Question: I've created the following fiddle with a sample table where I need to add specific style to each table header.
<URL>
The following pic shows a sample of the style I need to add. How can I achieve this styling using only the 'th' tag?
sample style

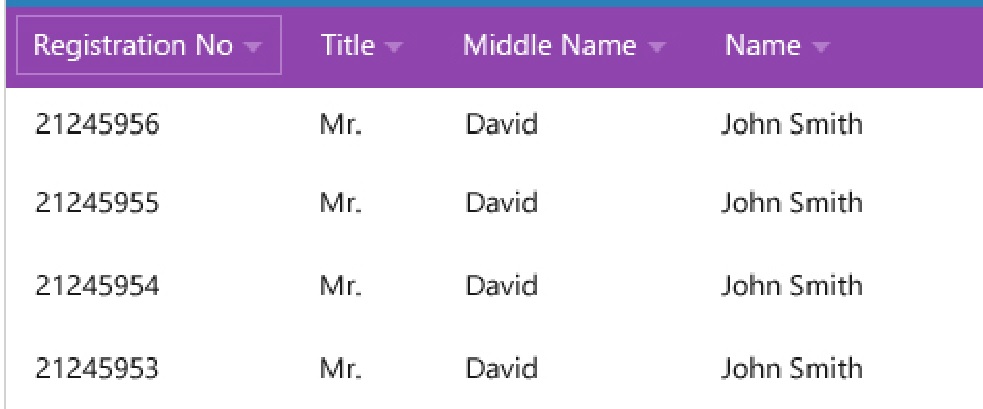
Answer: To make arrows use ':after' filter with css3 triangles.
To make frame inside th use outline.
<URL>.
Briefly:
'''
/* Makes triangle */
.table-header th:after {
content: " ";
/* just adjusting position */
margin-left: 5px;
margin-right: 3px;
margin-bottom: 4px;
display: inline-block;
/* reference to http://css-tricks.com/snippets/css/css-triangle/ on how to make triangles */
/* triangle */
width: 0;
height: 0;
border-left: 4px solid transparent;
border-right: 4px solid transparent;
border-top: 4px solid #ccc;
/* /triangle */
}
/* Adds outline for active element (<th class="active">) */
.table-header th.active {
outline: 1px solid #ccc;
outline-offset: -9px;
}
/* Forbid header to do word-wrapping, or it will look ugly */
.table-header th {
/* ... some code that was here ... */
white-space: nowrap;
}
'''
You may customize colors, margins and outline to your hearts content.
Edited link to fiddle to third revision.